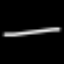
Label: octagon